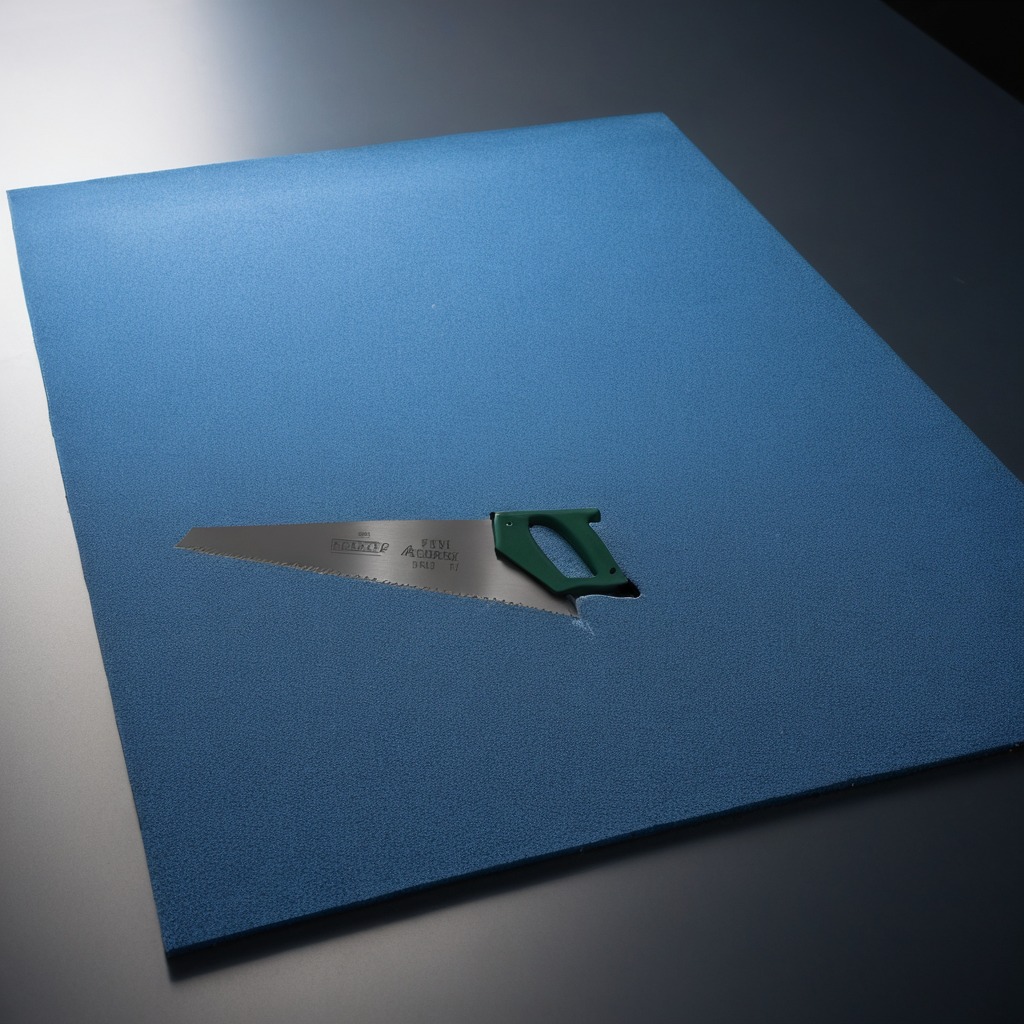
A metal saw is lying on the clean granite tabletop inside a workshop under bright overhead lighting crisp shadows high clarity worn but beneath the mat.